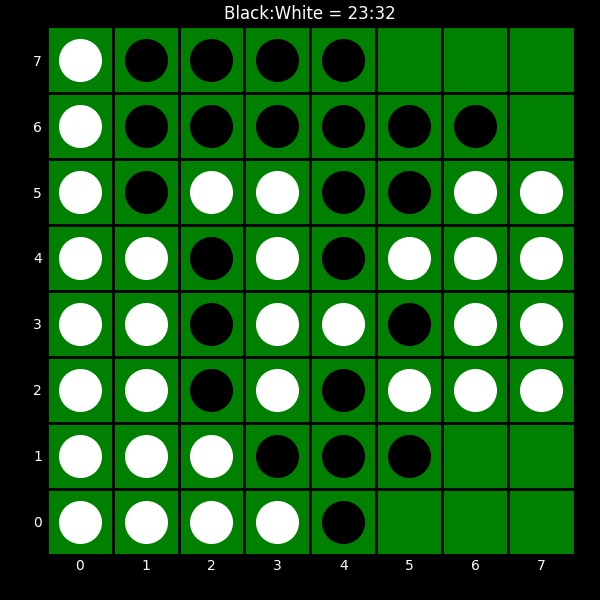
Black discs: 23
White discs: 32